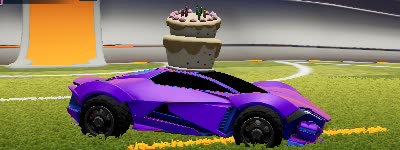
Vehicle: werewolf